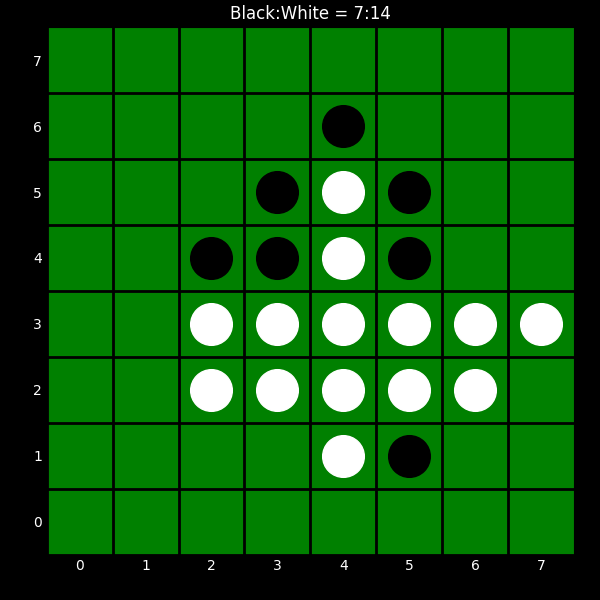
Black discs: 7
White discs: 14